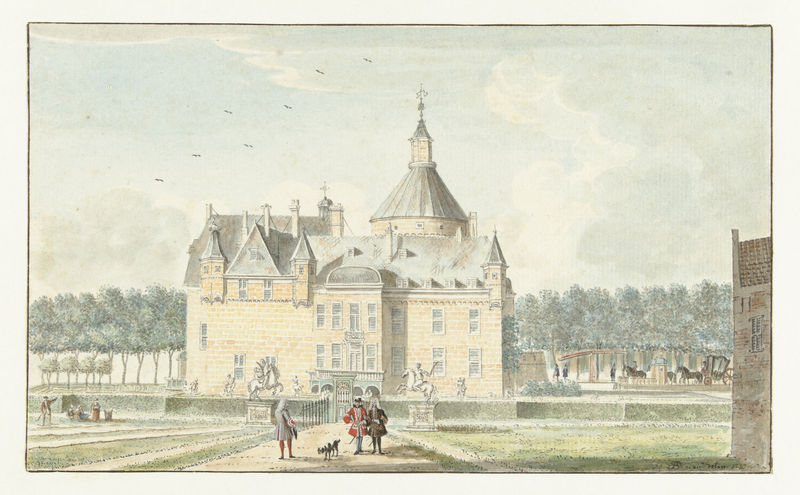
Titel: Het kasteel te Anholtz
Künstler: Jan de Beijer
Standort: Amsterdam
Institution: Rijksmuseum
Schlagwörter: blue, men, palace, people, red, soldier, white, window, figures, windows, clouds, horses, man, sky, tree, building, house, landscape, lane, roof, tower, trees, baroque, forest, grass, entrance, garden, path, villa, castle, color, dog, dogs, illustration, birds, cross, sculpture, door, park, brick, gate, manor, mansion, gardens, statues, carriage, horse, fields, colour, spire, guard, plate, skyline, grove, estate, 18th century, hosue, sward, carrige, hedges, weathervane, swiss guard, manor scene